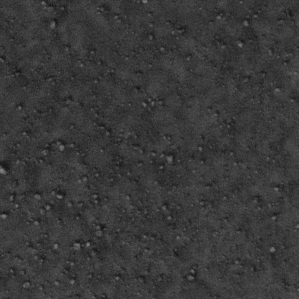
Label: frost